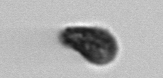
Label: Pseudochattonella_farcimen